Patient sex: F
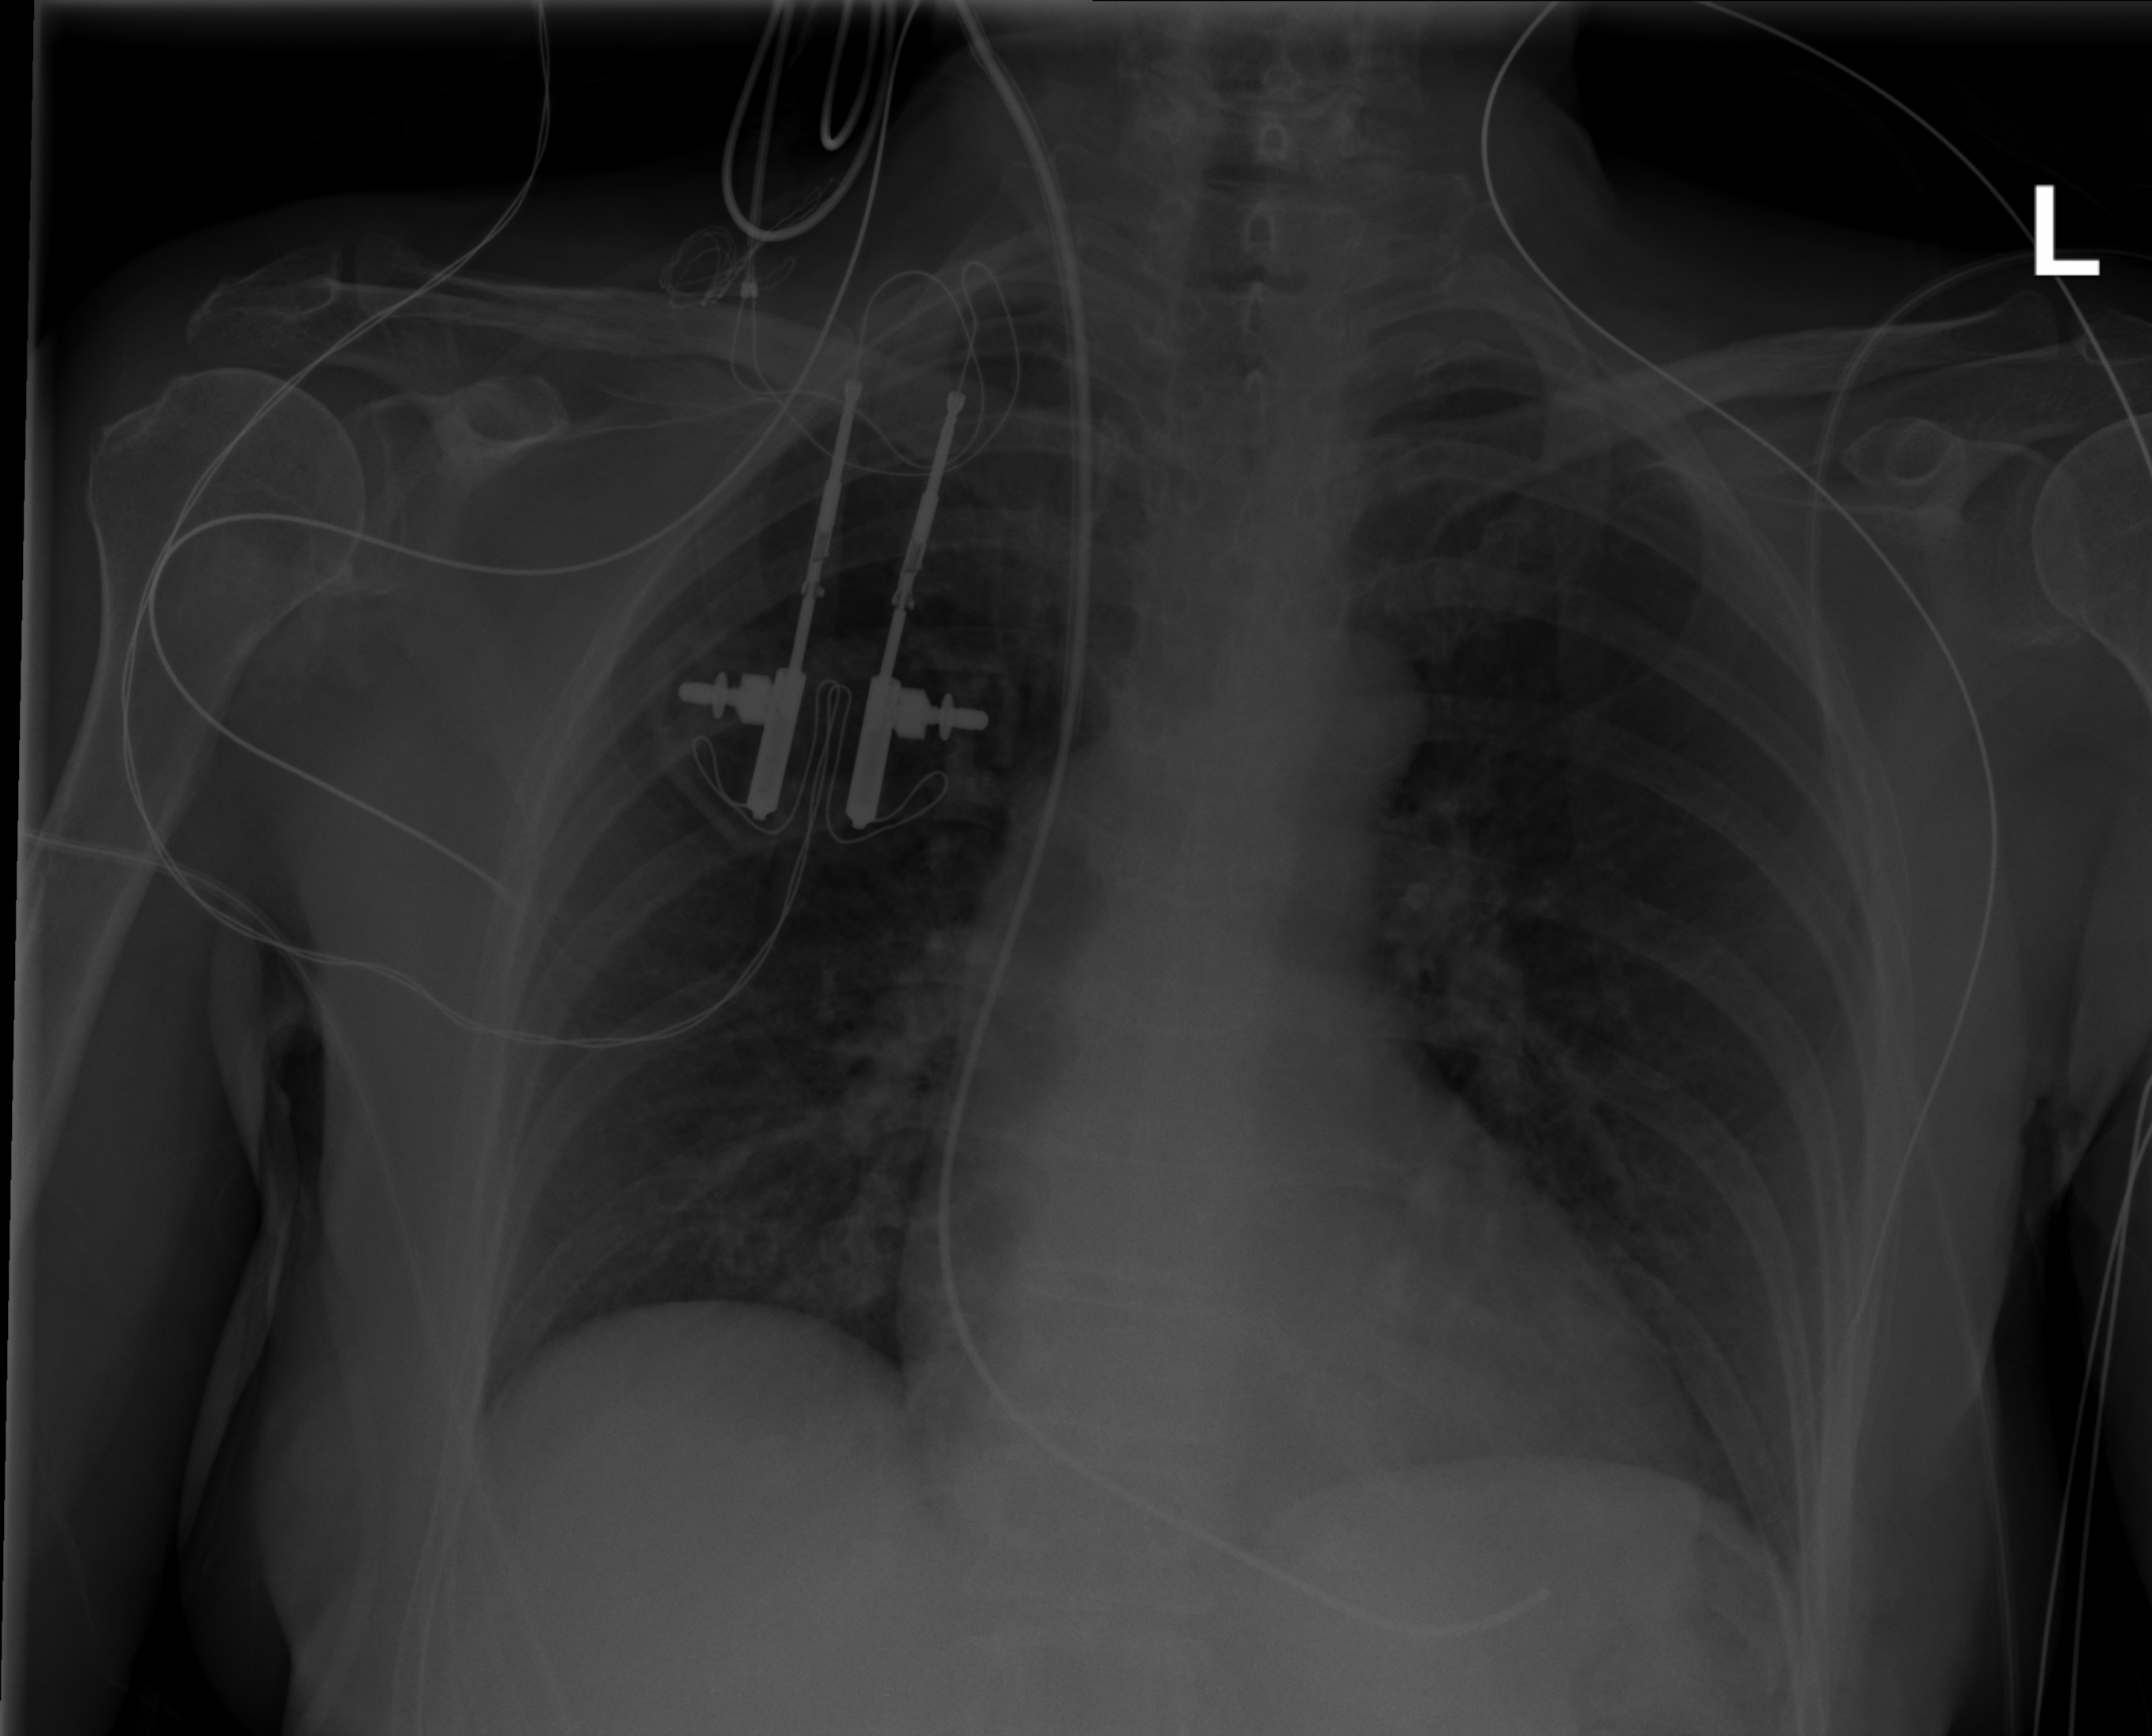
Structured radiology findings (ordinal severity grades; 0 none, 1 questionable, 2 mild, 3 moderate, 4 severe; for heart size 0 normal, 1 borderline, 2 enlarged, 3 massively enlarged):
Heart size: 0
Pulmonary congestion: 0
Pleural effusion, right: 0
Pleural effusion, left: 0
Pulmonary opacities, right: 0
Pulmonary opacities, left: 0
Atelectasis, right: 2
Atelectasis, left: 2